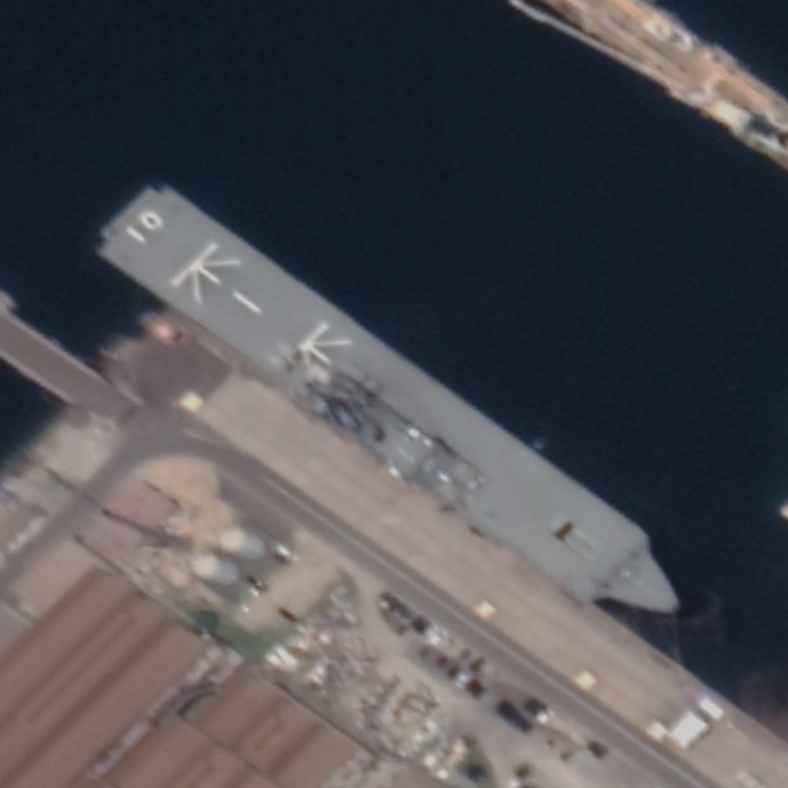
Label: assault